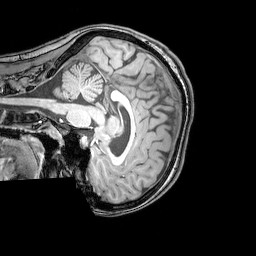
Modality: T1w
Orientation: sagittal
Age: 24
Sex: female
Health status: healthy
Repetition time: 0.081 s
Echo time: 0.037 s